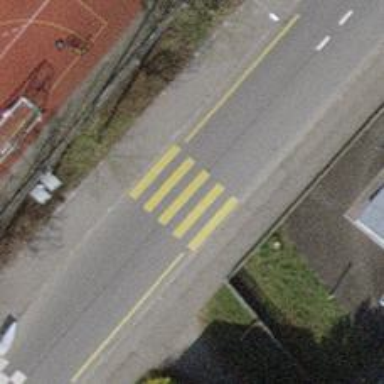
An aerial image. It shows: Zebra crossing on the road.